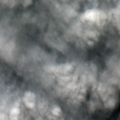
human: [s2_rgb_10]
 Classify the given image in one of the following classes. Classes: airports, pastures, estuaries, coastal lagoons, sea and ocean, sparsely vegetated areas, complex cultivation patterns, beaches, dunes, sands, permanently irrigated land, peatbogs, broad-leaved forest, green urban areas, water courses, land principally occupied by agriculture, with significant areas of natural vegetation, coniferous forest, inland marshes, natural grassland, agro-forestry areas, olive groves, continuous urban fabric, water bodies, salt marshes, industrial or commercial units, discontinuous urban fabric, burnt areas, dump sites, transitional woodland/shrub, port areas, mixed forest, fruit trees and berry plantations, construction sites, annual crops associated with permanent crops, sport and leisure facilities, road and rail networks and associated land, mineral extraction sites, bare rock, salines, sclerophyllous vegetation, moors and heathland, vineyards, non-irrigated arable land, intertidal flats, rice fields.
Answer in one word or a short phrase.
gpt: discontinuous urban fabric, pastures, land principally occupied by agriculture, with significant areas of natural vegetation, broad-leaved forest